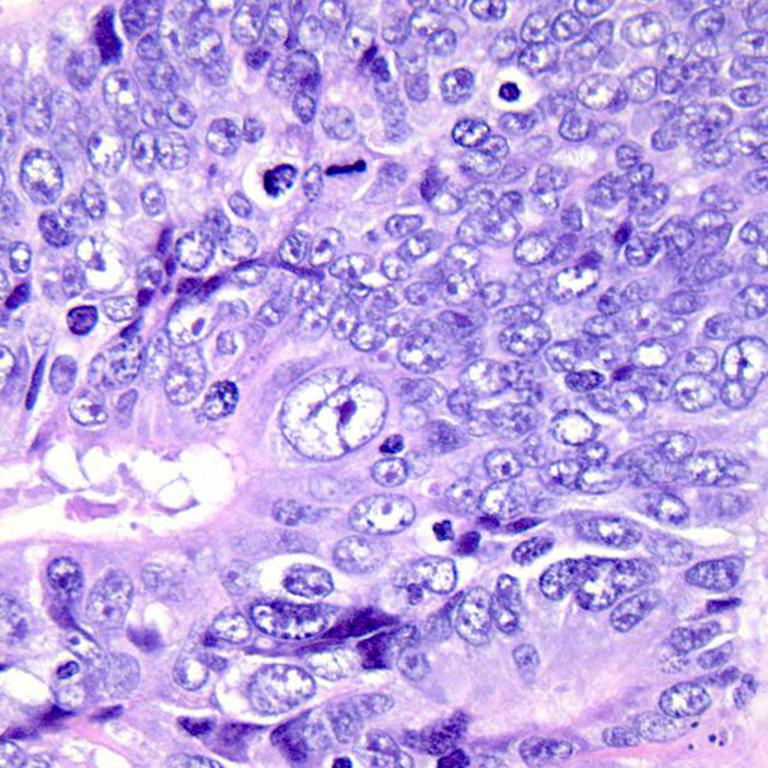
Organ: colon
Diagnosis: adenocarcinomas